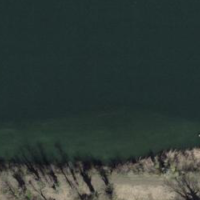
EUNIS habitat code: 15
Species observed at this site:
Podarcis muralis